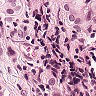
Metastatic tissue present: yes